Question: We have a Java (7) project that uses Maven (3.2.1). We have a Jenkins (1.554) server, and we use it to run code analysis with SonarQube (4.3).
I have configured the default dashboard to show a few treemaps to visualize the test coverage in different parts of the project (using the link Configure widgets -> Category: Filters -> the "Measure Filter as Treemap" widget). The code gets analyzed totally fine, the test coverage gets recorded, the diagrams are colorful and everything is good.
Almost. We are using standard Maven folders for the code, and the package names are in the format "com.ourdomain.someapplication.subdivision.whatever". However, in the treemap diagrams on the dashboard all the packages are displayed as "src/main/java/com/ourdomain/someapplication/subdivision/whatever". As you can see in the attached screenshot, it makes the package names harder to read and the project becomes harder to navigate.
I am sure this is due to a faulty configuration on our part, but is it something to do with Sonar or Maven or Jenkins? Or something else?

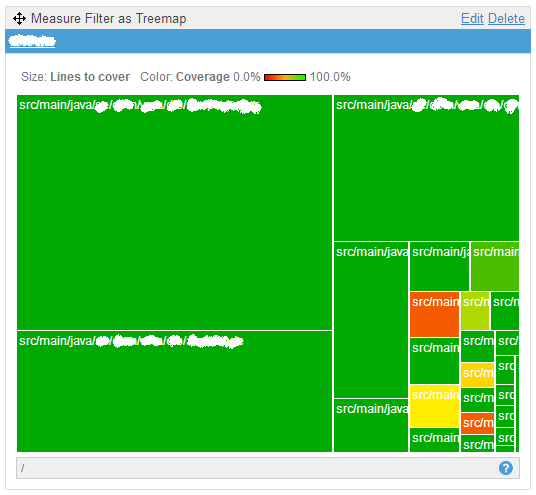
Answer: Since SonarQube 4.2, all language analysers behave the same way and so indeed the path of all source files is relative to the project root directory. I known this might sound like a regression in your case.